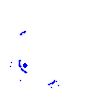
Particle: kaon